Field crop: maize
Growth stage: 2
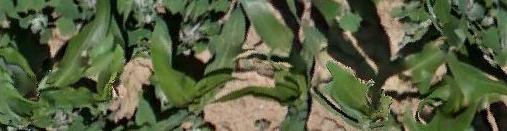
Species: maize